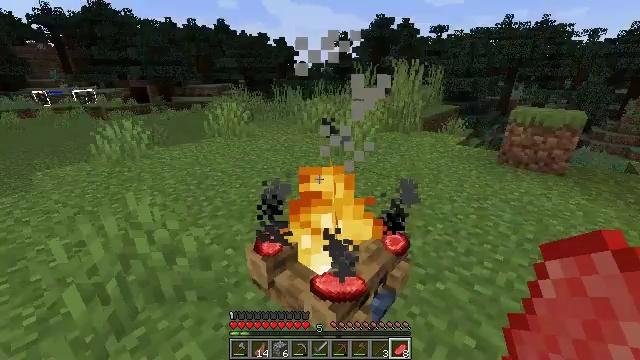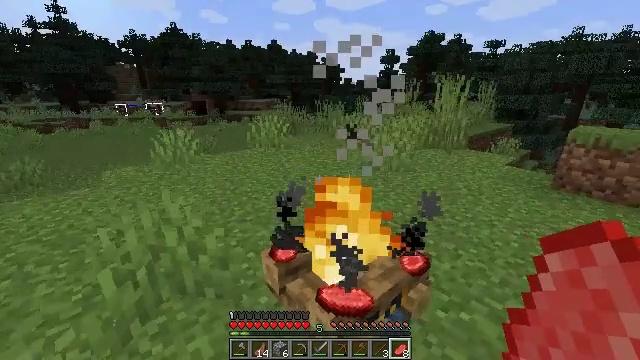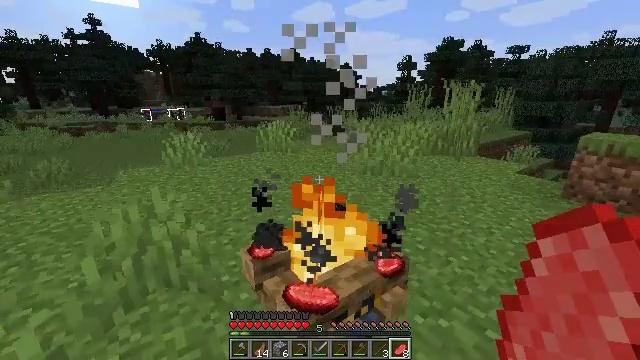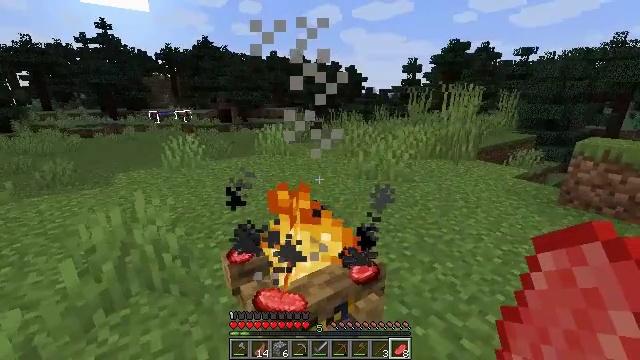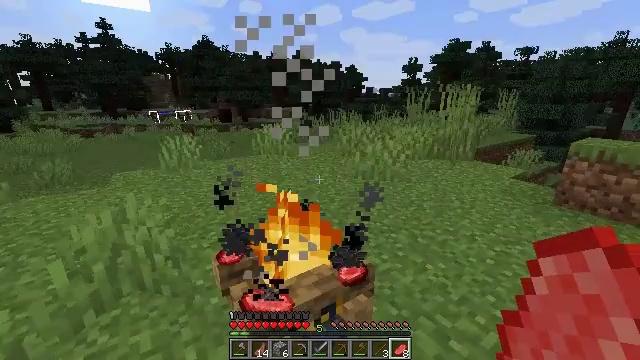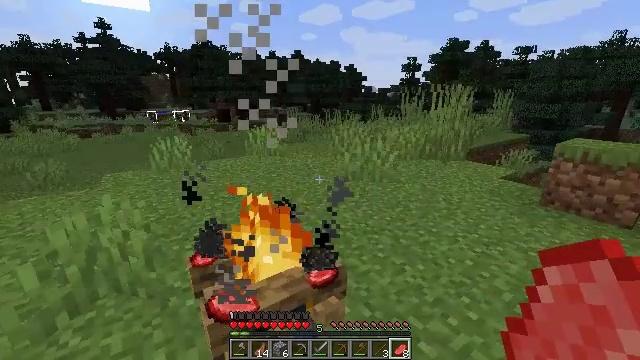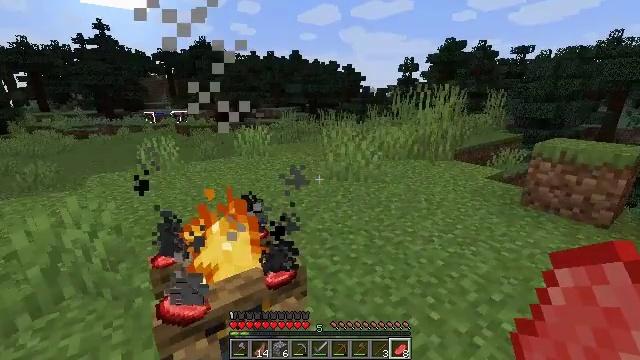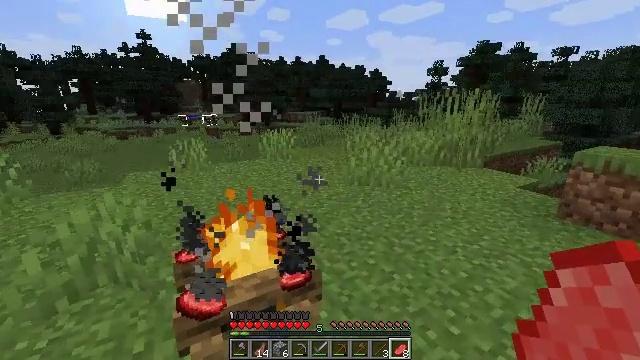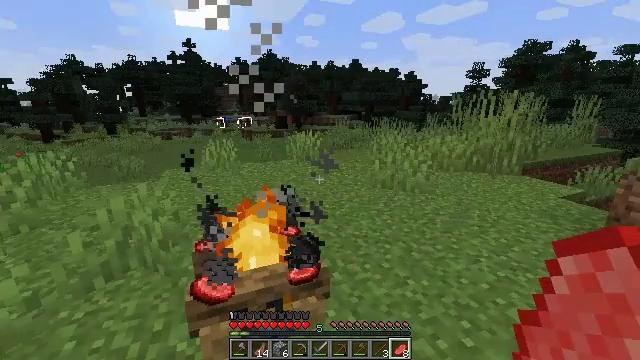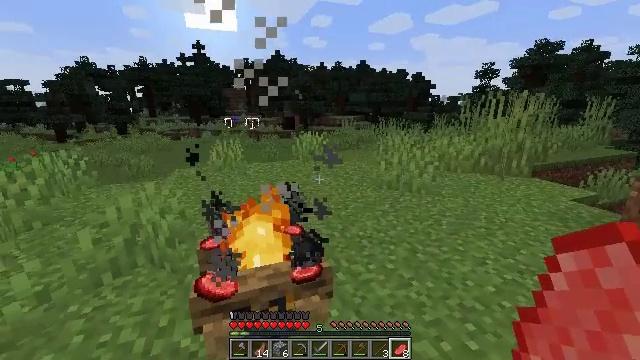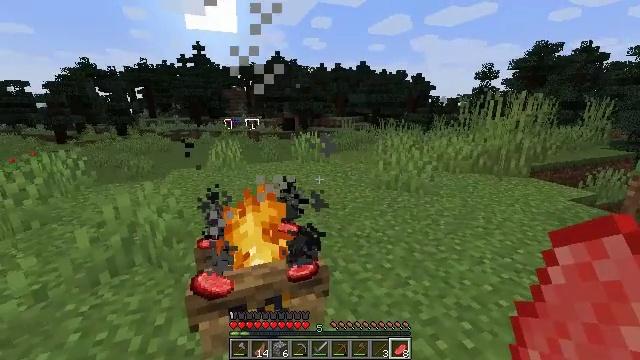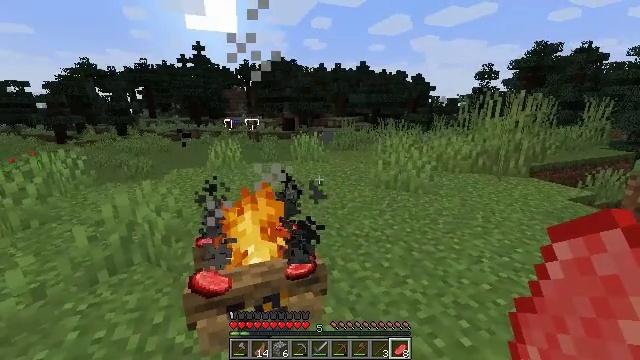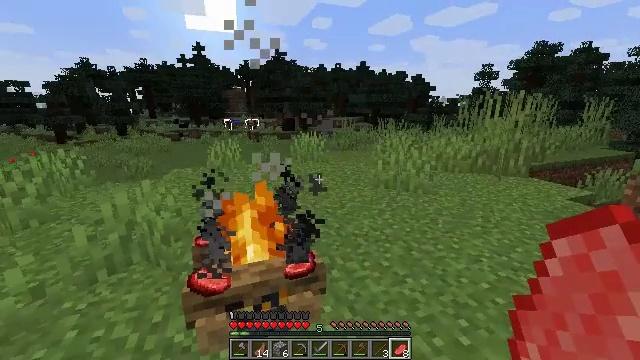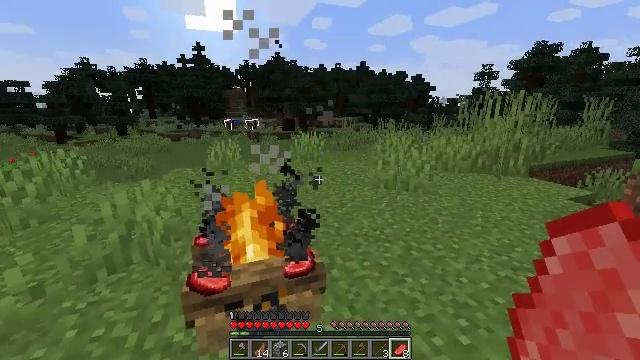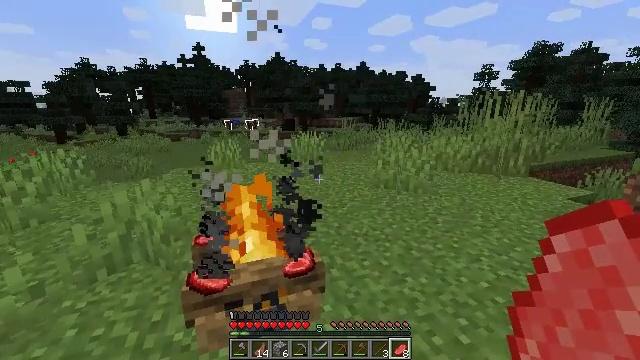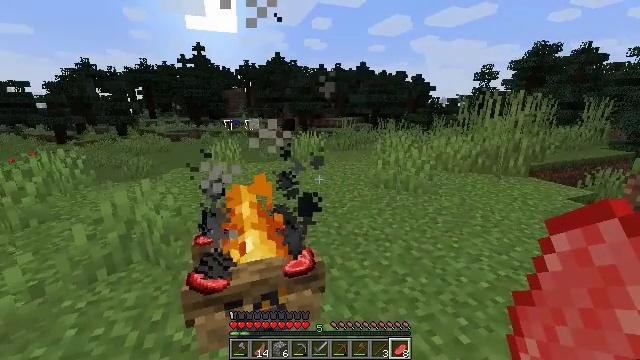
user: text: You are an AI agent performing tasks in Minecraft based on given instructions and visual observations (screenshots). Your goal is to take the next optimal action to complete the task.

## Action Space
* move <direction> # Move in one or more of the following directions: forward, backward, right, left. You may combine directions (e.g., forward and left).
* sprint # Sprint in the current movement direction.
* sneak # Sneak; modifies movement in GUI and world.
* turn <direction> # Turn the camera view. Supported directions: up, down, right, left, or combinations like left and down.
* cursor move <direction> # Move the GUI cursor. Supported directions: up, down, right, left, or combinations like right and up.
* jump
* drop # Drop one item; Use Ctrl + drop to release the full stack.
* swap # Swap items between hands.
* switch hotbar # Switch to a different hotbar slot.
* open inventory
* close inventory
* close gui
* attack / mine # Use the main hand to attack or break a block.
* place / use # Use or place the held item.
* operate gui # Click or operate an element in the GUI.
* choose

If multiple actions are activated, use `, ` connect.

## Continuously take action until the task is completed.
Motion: motion action
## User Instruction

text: Pick the red tulip from the ground.
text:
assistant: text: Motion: move right, turn left and up
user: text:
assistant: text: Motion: move right, turn left and up
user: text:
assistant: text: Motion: move right, turn left
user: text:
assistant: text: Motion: move right
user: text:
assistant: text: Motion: move right
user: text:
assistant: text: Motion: move right
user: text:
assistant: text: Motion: turn left
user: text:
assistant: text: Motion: turn left
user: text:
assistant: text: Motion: turn left
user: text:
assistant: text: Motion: no_op
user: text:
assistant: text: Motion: no_op
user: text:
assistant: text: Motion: no_op
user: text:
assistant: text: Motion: no_op
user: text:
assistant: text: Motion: no_op
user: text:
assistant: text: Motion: no_op
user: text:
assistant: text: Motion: no_op
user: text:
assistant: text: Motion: no_op
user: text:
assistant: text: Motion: no_op
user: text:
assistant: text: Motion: no_op
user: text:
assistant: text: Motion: turn left
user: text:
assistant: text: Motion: turn left and up
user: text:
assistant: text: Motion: turn left
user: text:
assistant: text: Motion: turn left
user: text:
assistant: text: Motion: turn left
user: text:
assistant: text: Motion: no_op
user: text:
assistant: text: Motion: no_op
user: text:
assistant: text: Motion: move left
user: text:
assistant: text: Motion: move left
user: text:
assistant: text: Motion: move left
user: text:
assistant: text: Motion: move left